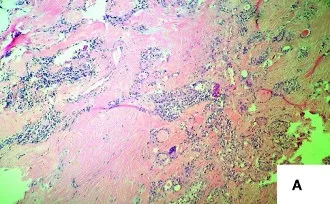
Definitive pathology of the thyroid tissue and lymph nodes of the first operation with the microscopy and immunochemistry evaluation:. The nests of neoplastic cells were separated by thick septa of fibrous tissue (haematoxylin, and ,eosin, original magnification, x 100).
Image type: pathology (h&e)